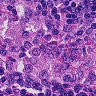
Metastatic tissue present: no